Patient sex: F
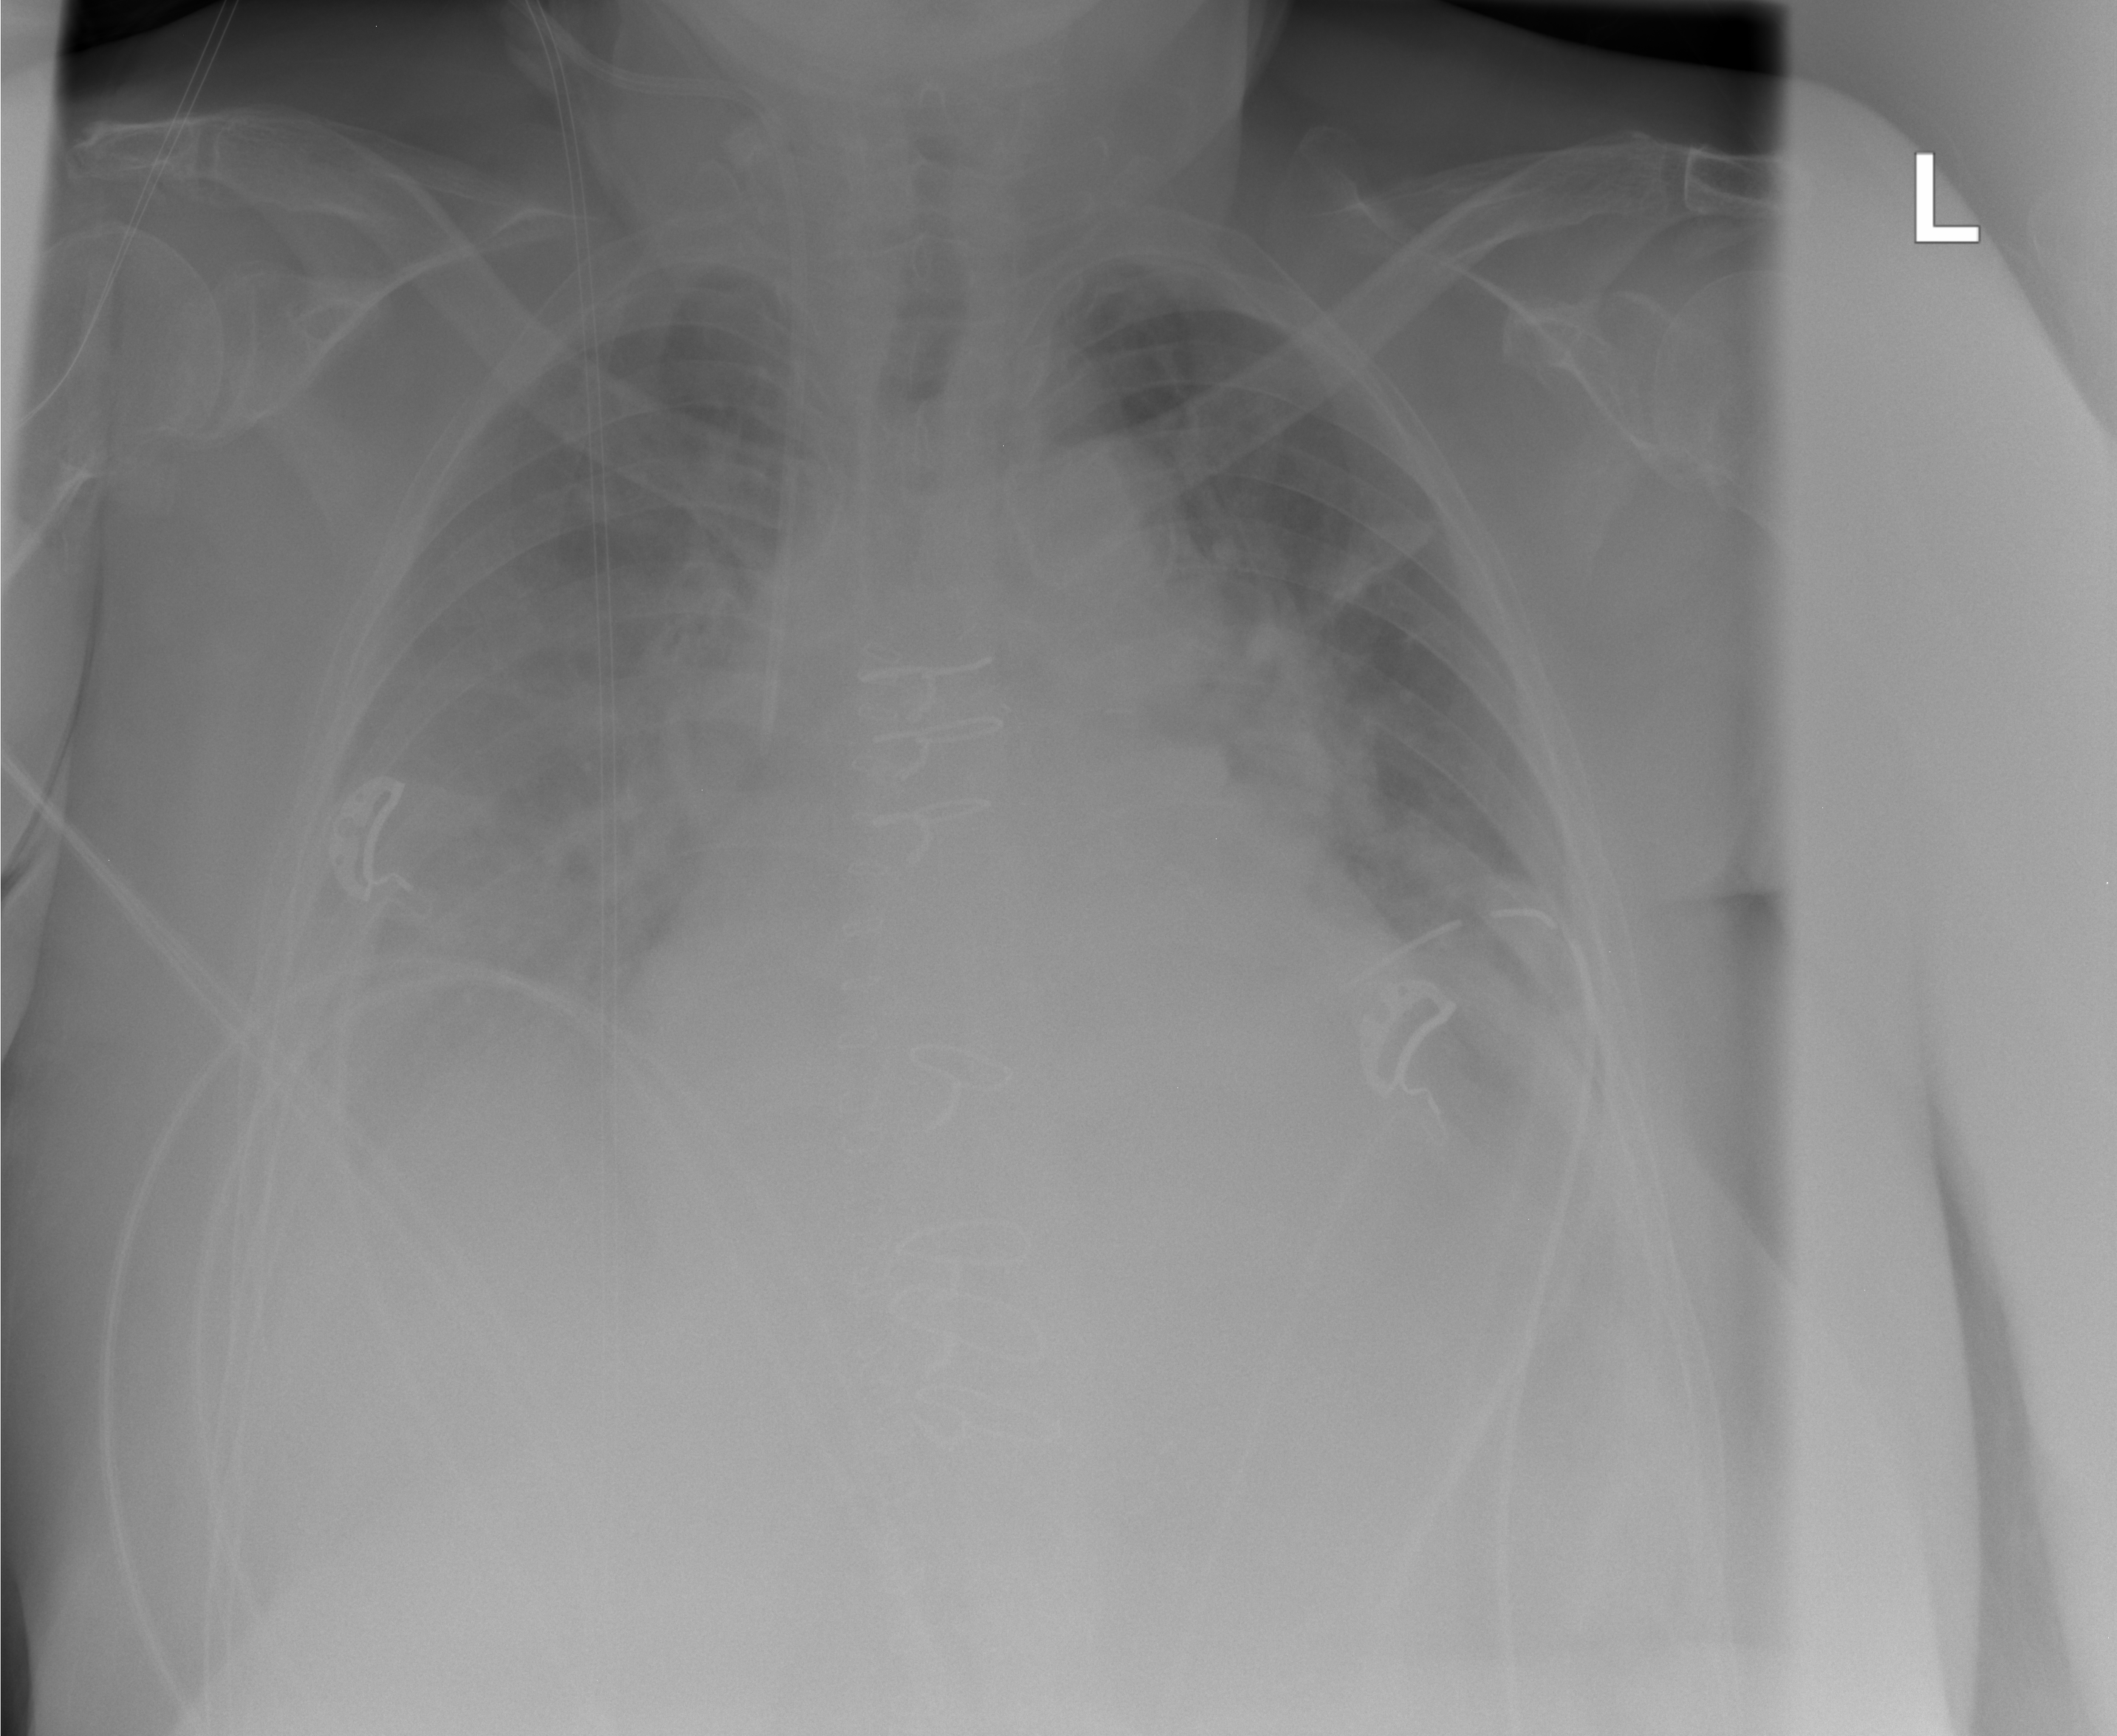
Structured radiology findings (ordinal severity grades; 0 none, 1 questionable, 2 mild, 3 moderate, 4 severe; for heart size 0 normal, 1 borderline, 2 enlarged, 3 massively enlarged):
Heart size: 2
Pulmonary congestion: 2
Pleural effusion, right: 2
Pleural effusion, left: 2
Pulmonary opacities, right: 0
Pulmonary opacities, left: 0
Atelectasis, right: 2
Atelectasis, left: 2